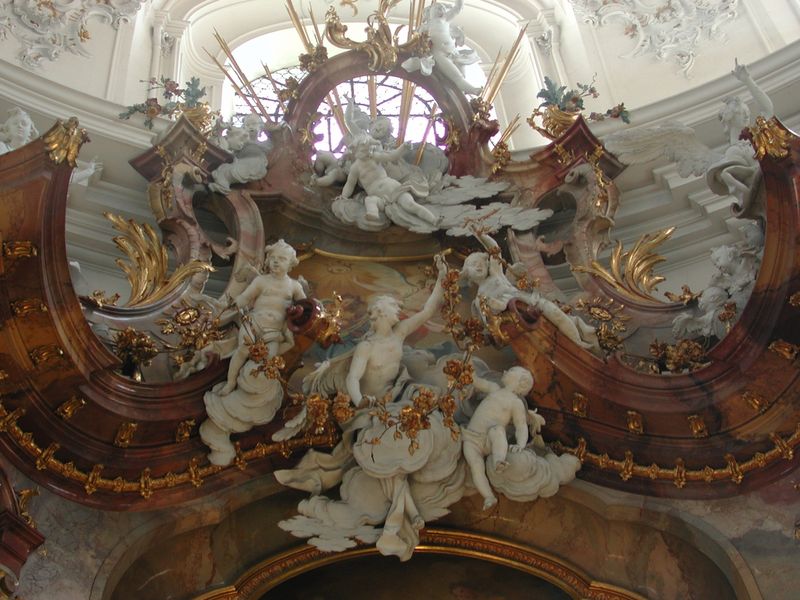
Titel: Ottobeuren, Klosterkirche
Künstler: Christoph Vogt
Standort: Ottobeuren, Klosterkirche (EU - D - Bayern)
Schlagwörter: nackt, weiß, gelb, blumen, braun, fenster, licht, marmor, blüten, barock, kirche, gold, decke, fliegen, engel, putte, statue, kuppel, ornamente, stuck, nackte, gewölbe, strahlen, geld, viel, altar, sims, rokokko, gips, putten, kirsche, mamor, stuch, puttel, zebb, neuzelle